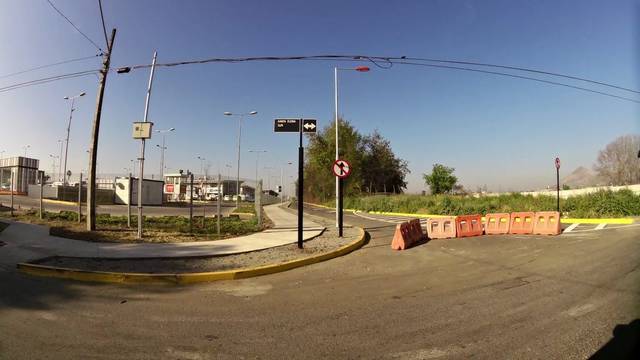
Region: Chile
Coordinates: -33.368, -70.665